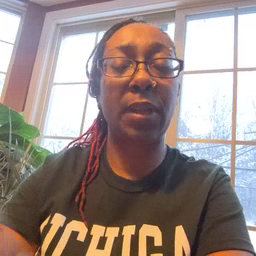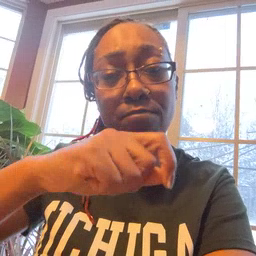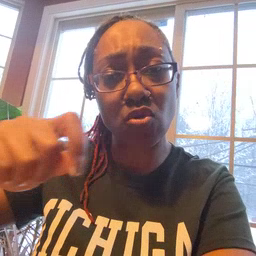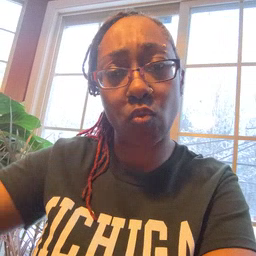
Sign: pencil